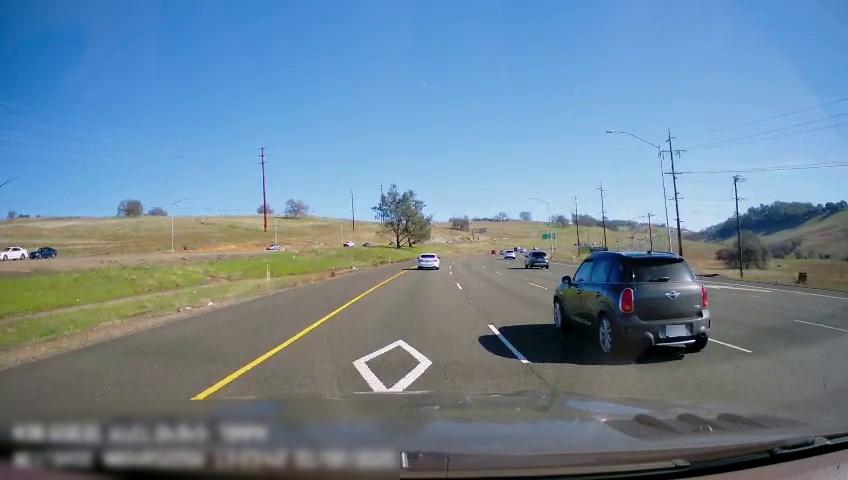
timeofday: Day
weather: Sunny
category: Drivable Space
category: Vehicles | Car
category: Vehicles | Car
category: Vehicles | Car
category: Vehicles | Truck
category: Vehicles | SUV
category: Vehicles | Car
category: Vehicles | Car
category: Vehicles | SUV
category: Lanes | Current Lane
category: Lanes | Current Lane
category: Lanes | Alternate Lane
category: Lanes | Alternate Lane
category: Lanes | Alternate Lane
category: Lanes | Alternate Lane